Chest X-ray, PA view. Patient: 56 years old, sex F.
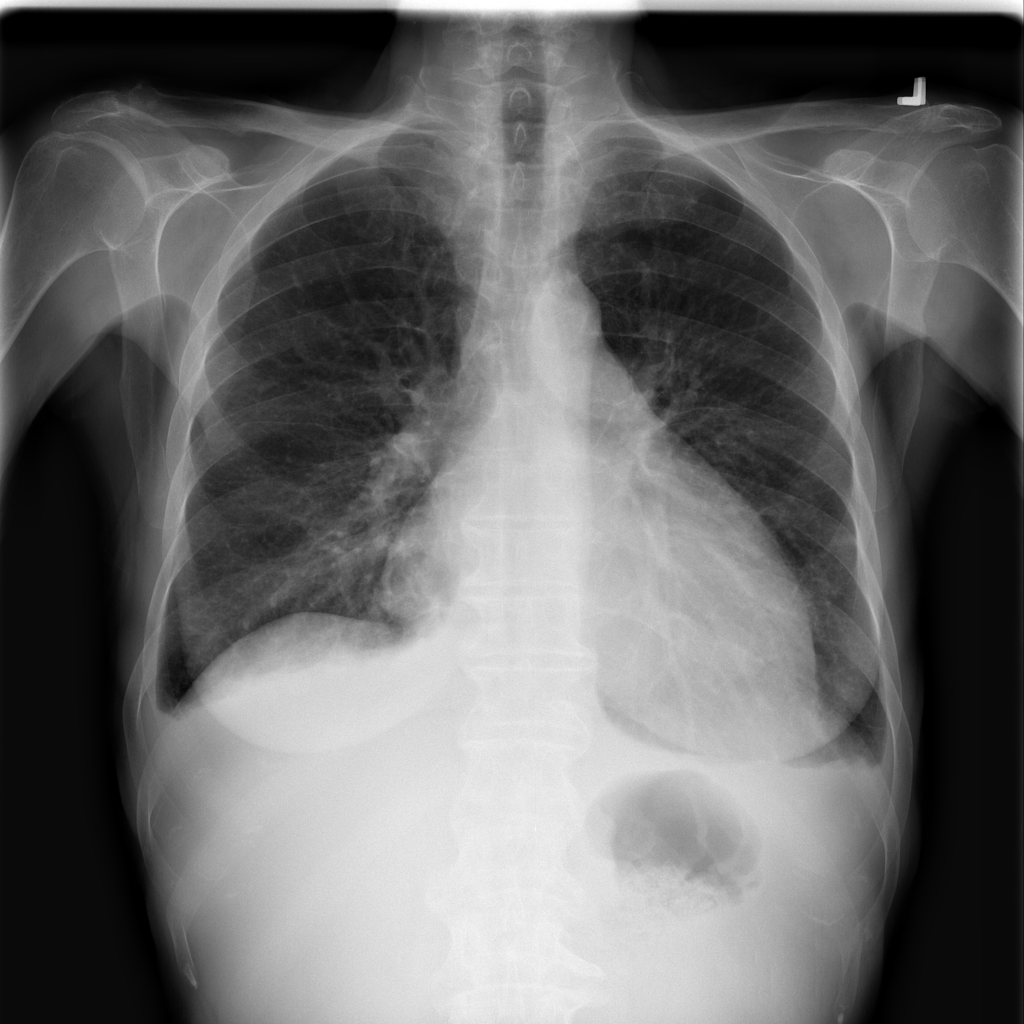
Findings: Cardiomegaly, Effusion